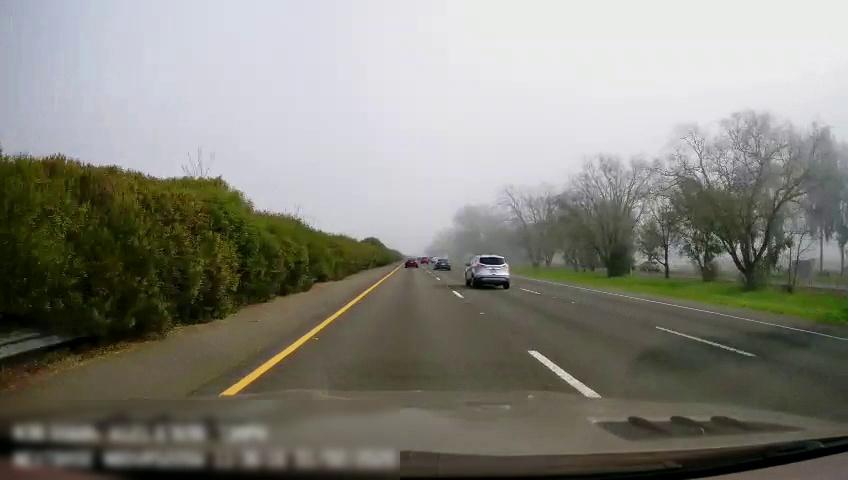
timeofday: Day
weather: Sunny
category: Drivable Space
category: Vehicles | Car
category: Vehicles | SUV
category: Vehicles | SUV
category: Vehicles | Car
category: Lanes | Current Lane
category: Lanes | Current Lane
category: Lanes | Alternate Lane
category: Lanes | Alternate Lane